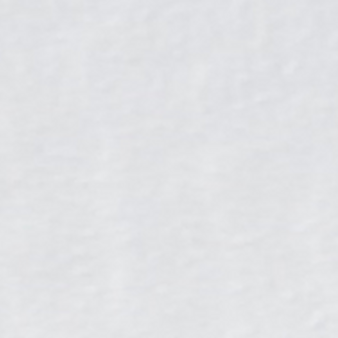
Label: other